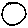
Label: circle